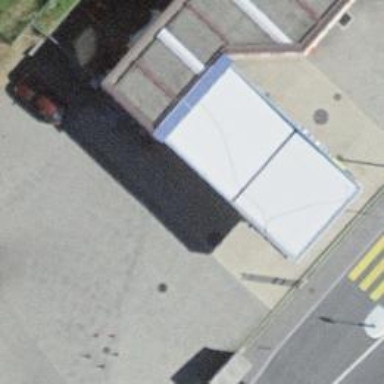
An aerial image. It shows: Fuel station.